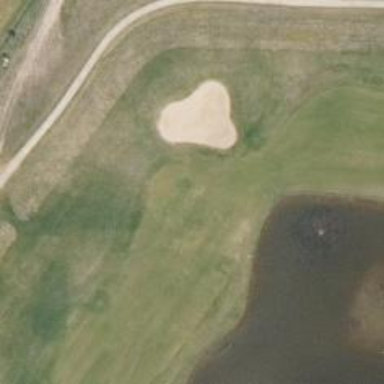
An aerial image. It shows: View of golf hole.